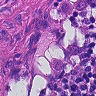
Metastatic tissue present: yes